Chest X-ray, PA view. Patient: 49 years old, sex M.
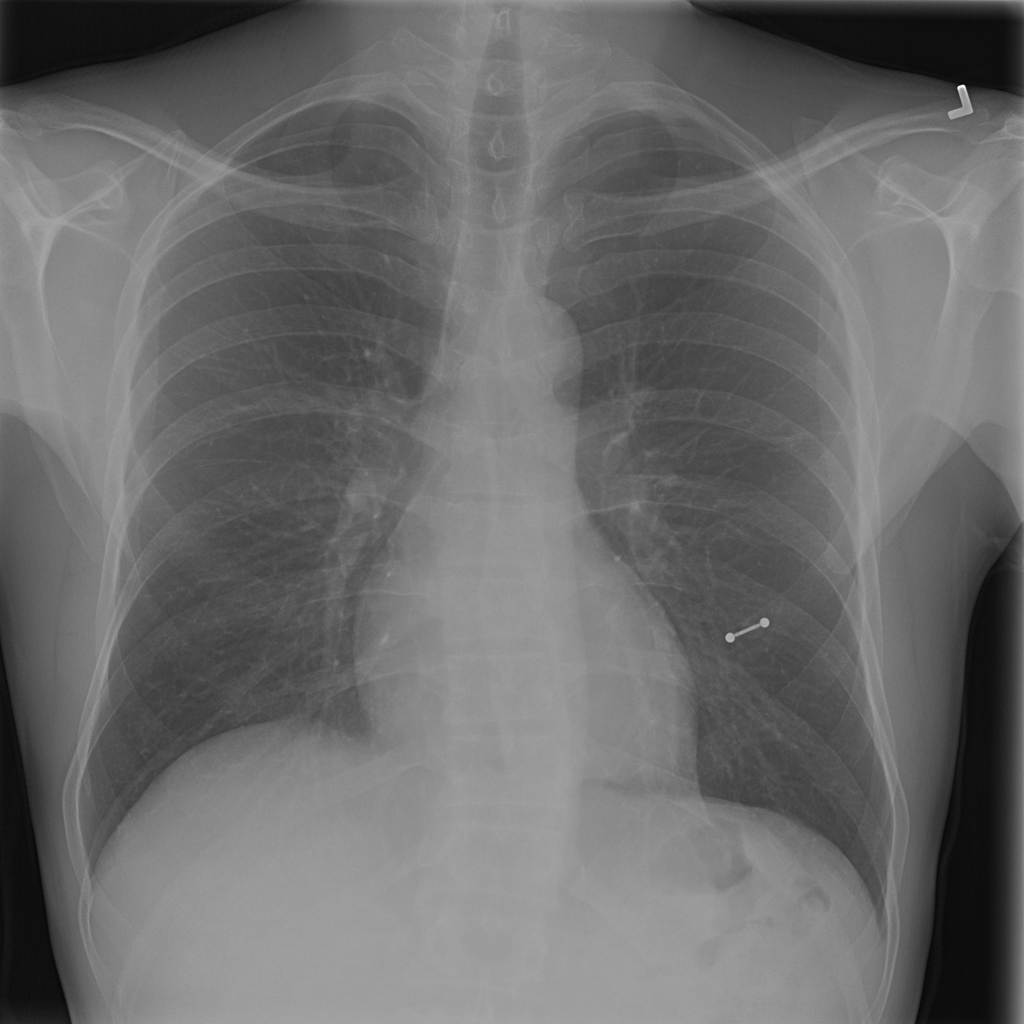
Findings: No Finding